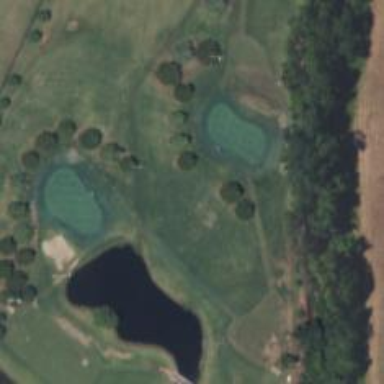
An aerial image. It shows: View of golf hole.